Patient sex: F
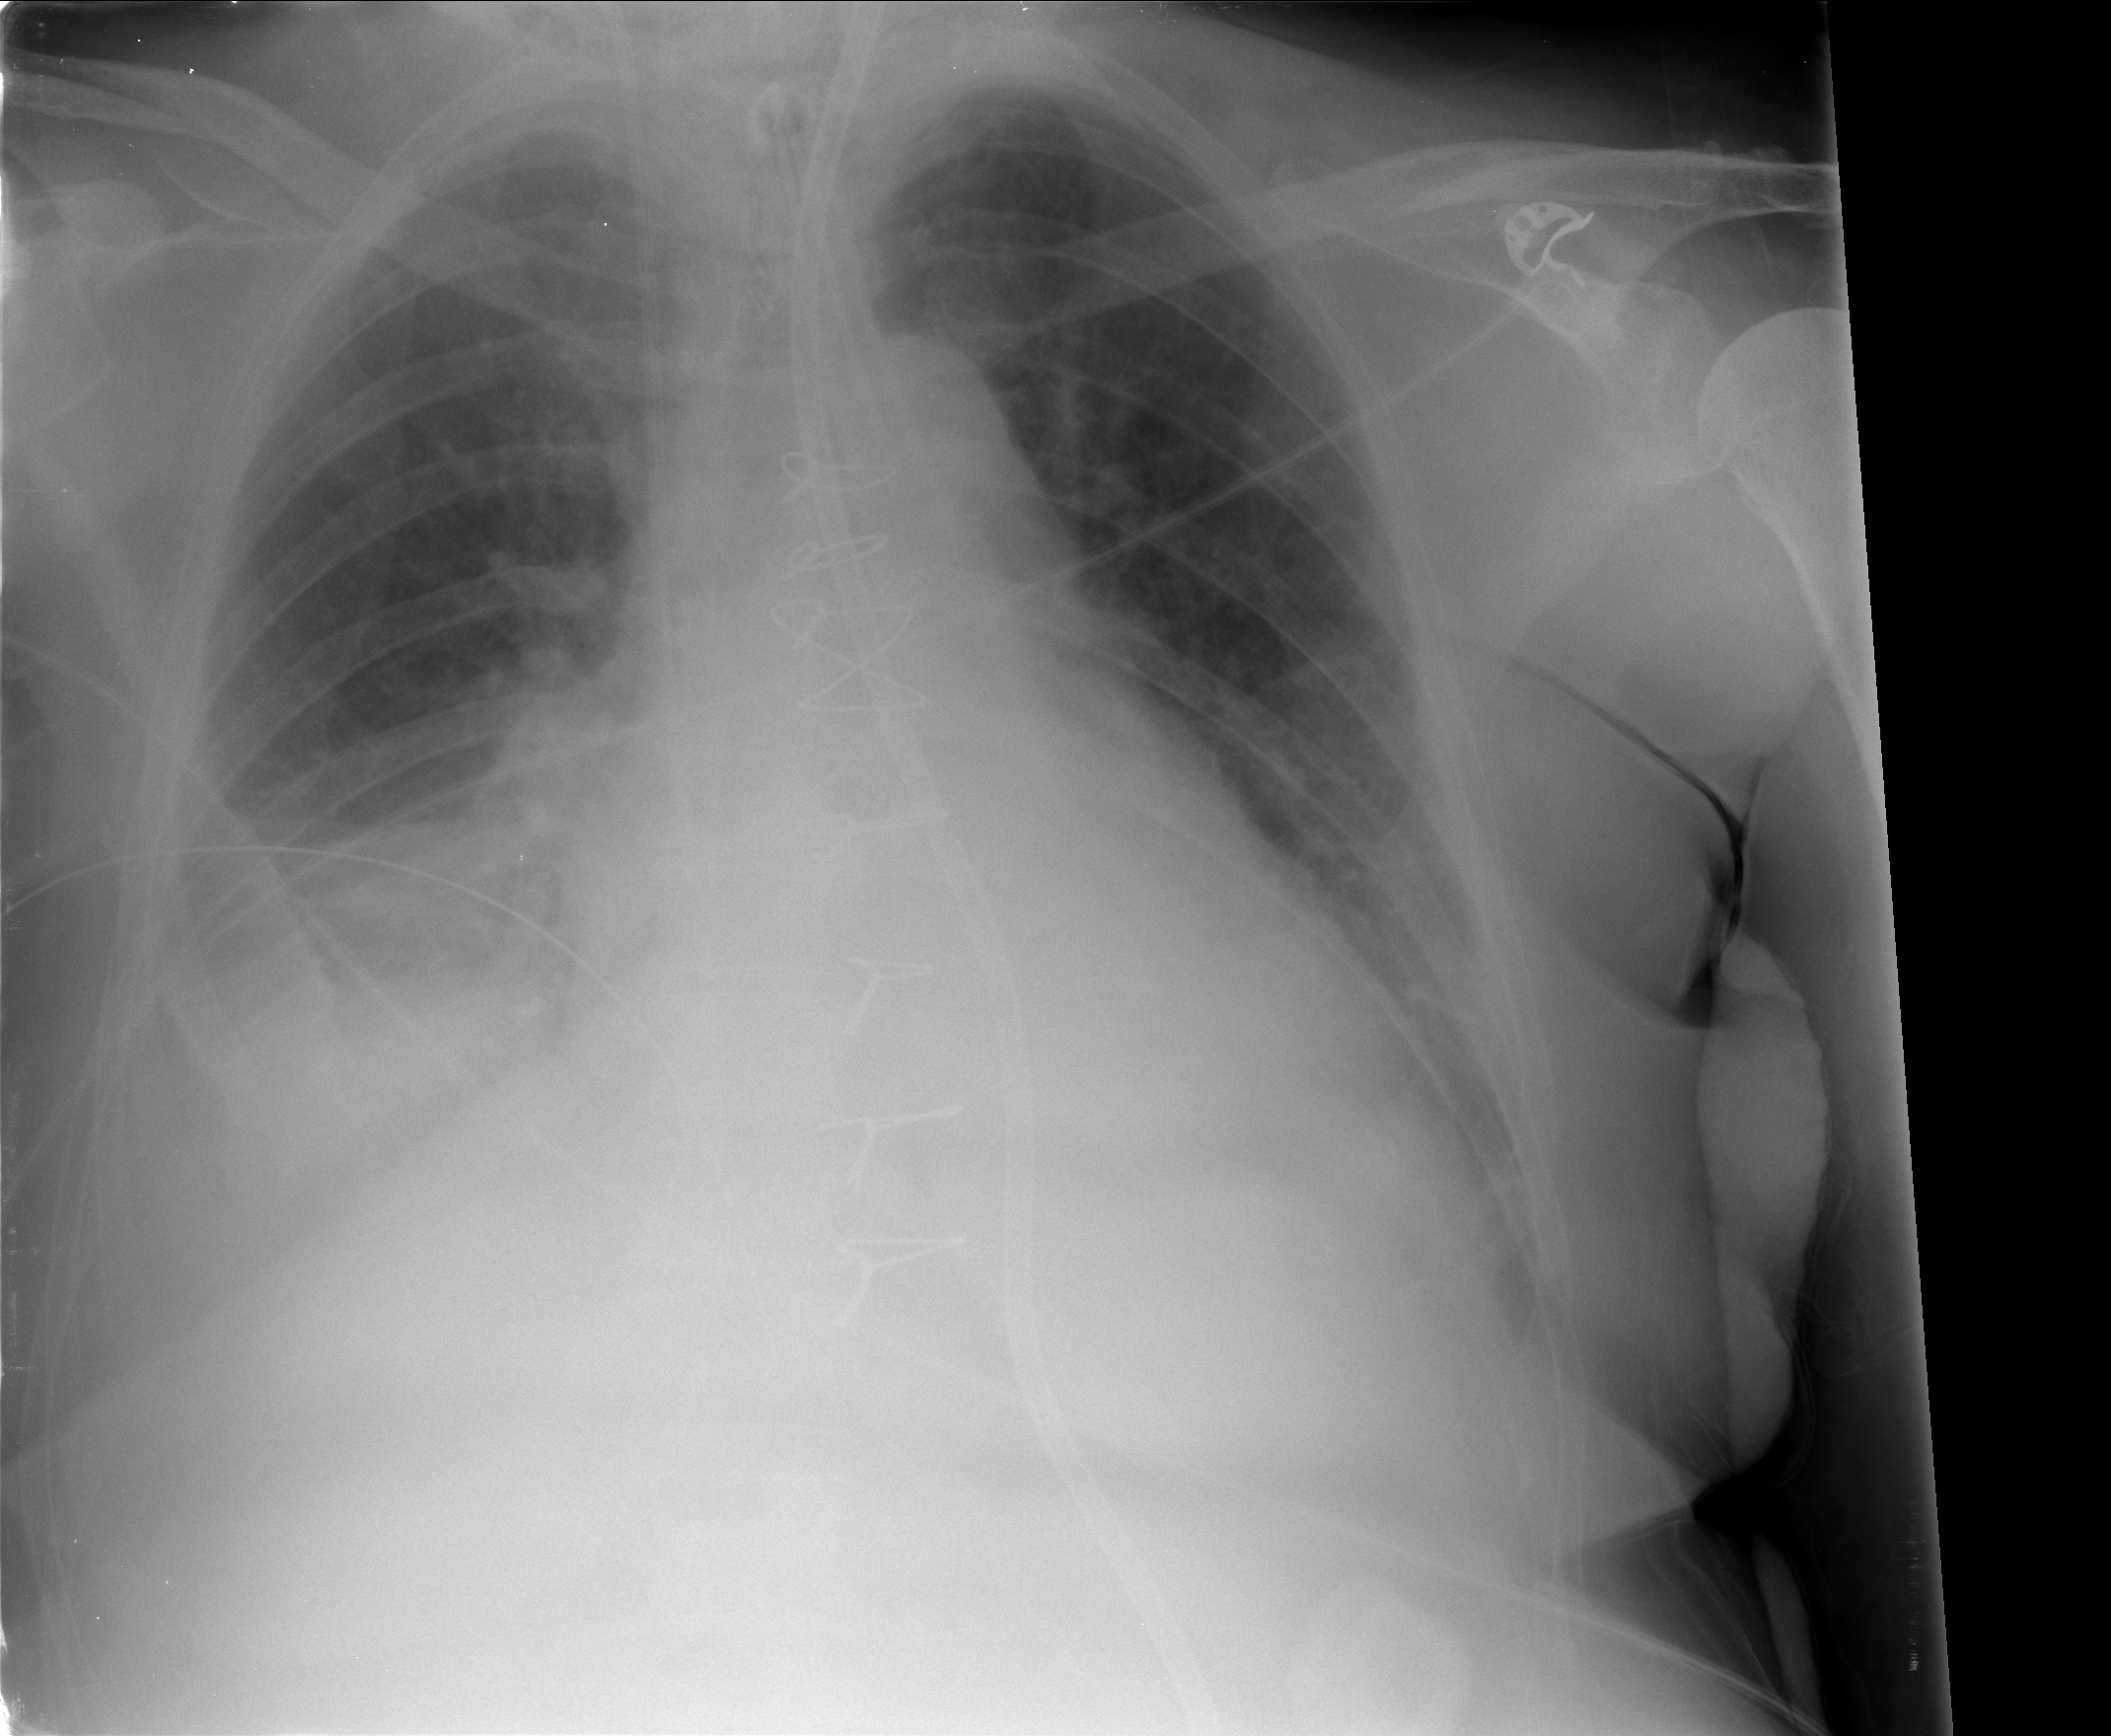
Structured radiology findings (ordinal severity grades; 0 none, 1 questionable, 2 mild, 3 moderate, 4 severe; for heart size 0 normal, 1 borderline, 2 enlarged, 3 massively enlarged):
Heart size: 1
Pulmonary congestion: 0
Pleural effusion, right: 2
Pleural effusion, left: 2
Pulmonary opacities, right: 0
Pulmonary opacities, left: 0
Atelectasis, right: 0
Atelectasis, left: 0